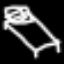
Label: bed